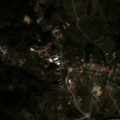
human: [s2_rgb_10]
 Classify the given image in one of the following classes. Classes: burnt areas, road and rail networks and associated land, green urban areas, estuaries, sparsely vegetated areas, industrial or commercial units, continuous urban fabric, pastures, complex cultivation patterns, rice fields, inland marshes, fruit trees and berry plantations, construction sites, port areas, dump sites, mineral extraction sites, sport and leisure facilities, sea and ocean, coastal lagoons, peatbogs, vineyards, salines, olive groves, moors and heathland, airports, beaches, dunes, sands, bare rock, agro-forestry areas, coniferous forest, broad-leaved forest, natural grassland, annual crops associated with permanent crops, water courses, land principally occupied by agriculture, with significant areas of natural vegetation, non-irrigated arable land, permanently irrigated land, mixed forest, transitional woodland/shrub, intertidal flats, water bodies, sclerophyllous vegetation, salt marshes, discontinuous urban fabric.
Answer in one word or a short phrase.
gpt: continuous urban fabric, vineyards, land principally occupied by agriculture, with significant areas of natural vegetation, mixed forest